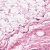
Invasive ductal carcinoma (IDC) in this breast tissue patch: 0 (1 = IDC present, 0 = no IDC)